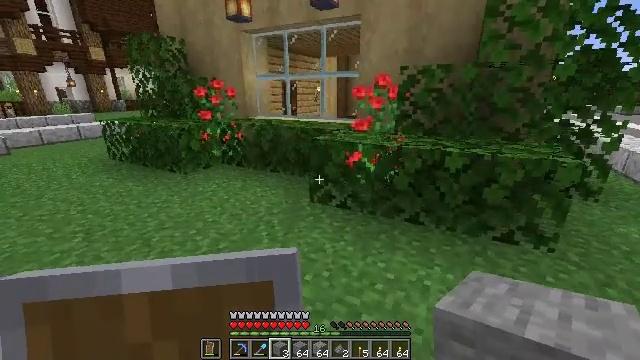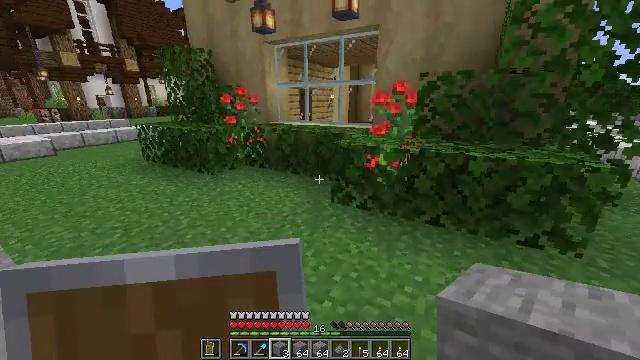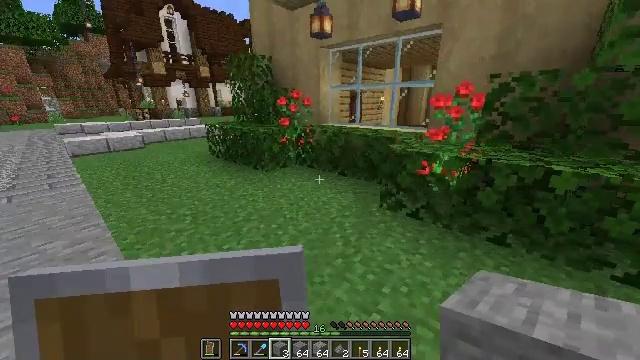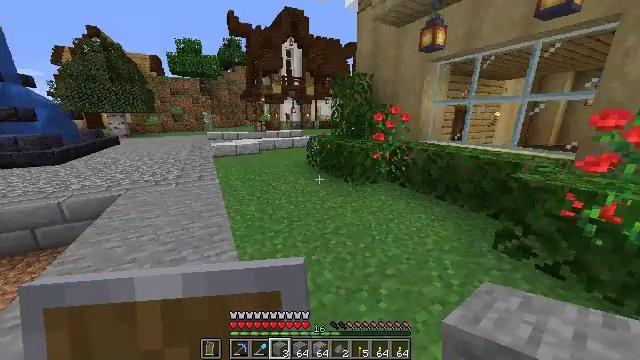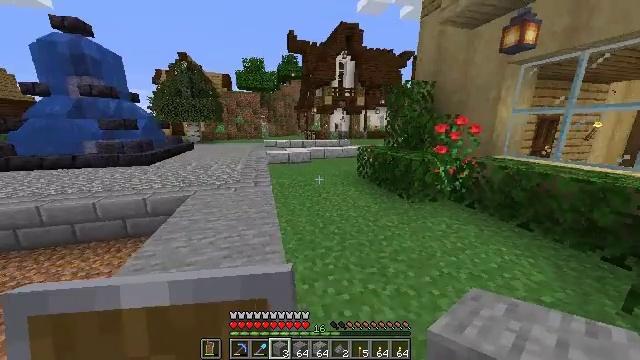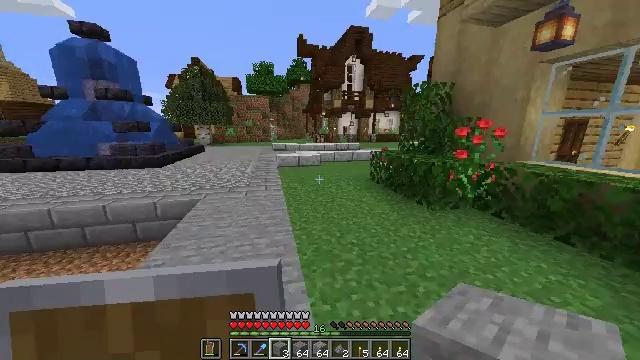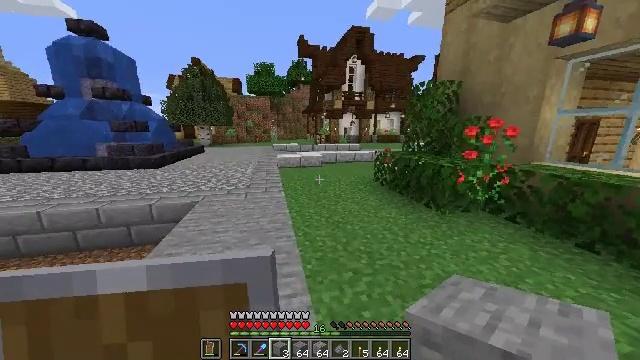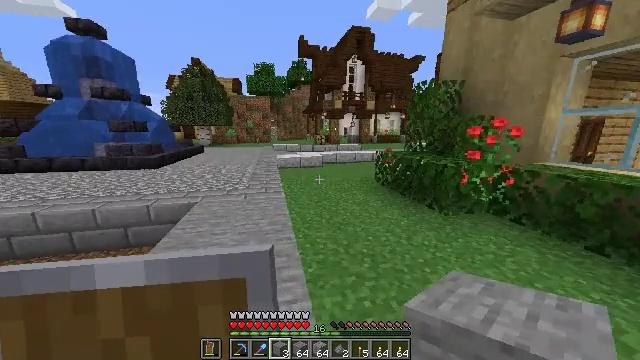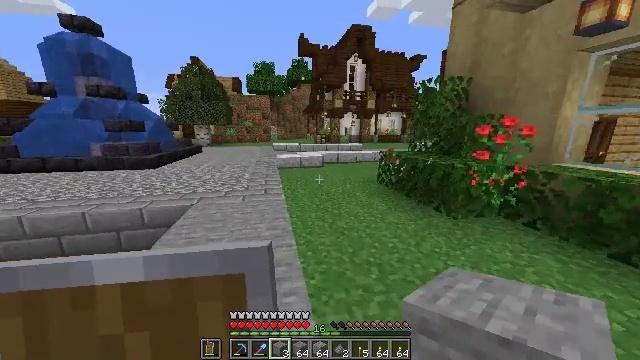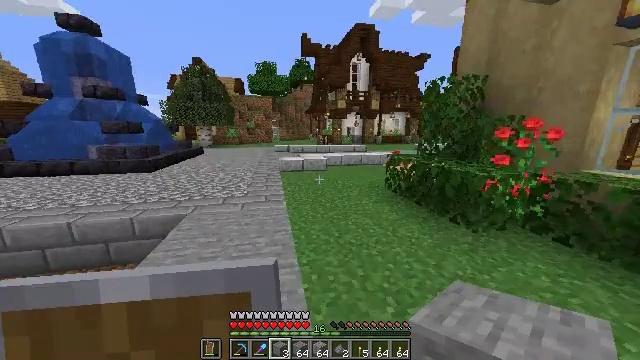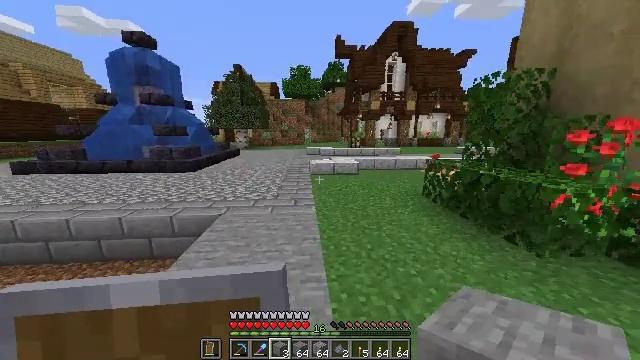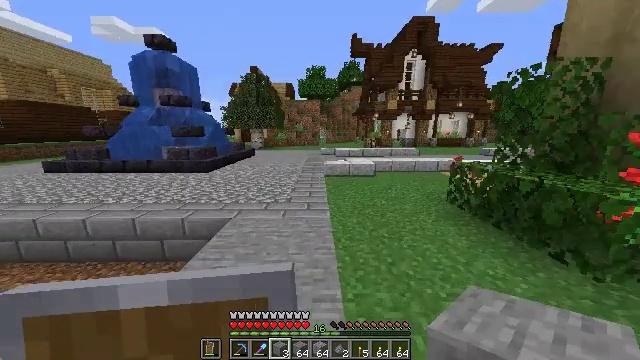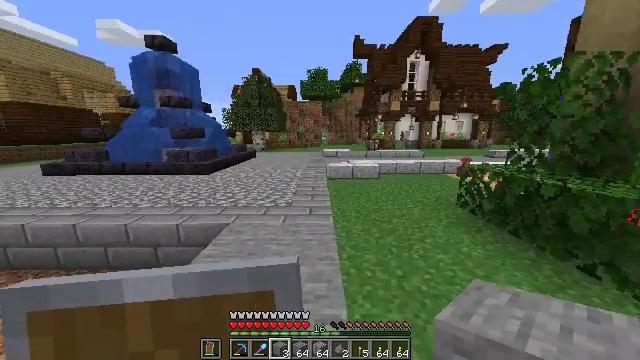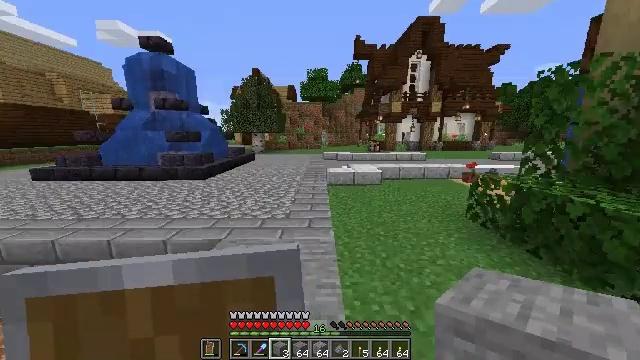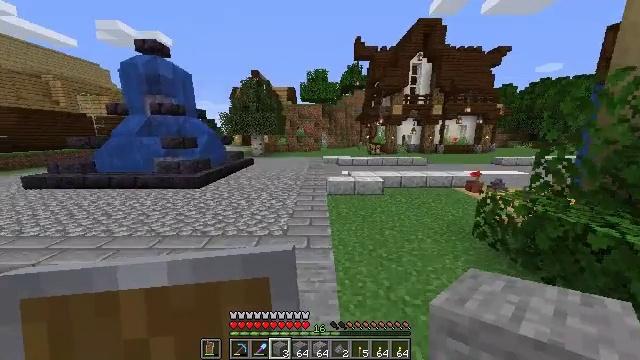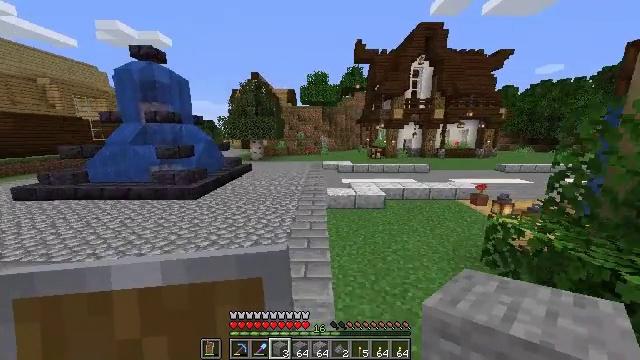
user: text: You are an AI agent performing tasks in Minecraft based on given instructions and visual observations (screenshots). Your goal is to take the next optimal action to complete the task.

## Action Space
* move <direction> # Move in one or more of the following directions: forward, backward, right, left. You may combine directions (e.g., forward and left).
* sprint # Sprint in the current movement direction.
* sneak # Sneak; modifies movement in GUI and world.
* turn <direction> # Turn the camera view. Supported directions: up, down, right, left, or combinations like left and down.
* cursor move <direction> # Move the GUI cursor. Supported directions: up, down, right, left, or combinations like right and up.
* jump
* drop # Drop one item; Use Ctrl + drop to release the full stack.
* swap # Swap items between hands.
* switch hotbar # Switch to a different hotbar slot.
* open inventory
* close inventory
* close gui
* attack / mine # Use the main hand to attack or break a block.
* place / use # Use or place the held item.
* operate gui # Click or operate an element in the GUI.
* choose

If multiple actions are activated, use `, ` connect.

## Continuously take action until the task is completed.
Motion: motion action
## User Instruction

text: Create polished diorite by combining diorite in the crafting interface.
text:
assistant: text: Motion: move forward and move left, turn left
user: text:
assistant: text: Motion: move forward and move left, turn left
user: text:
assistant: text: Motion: move forward and move left, turn left and up
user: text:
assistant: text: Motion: move forward and move left, turn left and up
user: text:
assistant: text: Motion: move forward and move left, turn left
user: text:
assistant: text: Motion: move forward
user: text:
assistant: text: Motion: move forward
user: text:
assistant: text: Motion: move forward
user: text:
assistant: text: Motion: move forward
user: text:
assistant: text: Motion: move forward, turn left
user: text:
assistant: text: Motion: move forward, turn left
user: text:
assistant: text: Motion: move forward
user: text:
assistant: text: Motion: move forward, jump
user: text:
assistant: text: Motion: move forward, jump
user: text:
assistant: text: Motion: move forward, jump
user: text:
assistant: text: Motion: move forward, jump
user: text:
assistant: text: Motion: move forward, jump
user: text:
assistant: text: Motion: move forward, jump
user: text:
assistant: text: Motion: move forward, jump
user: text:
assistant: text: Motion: move forward, jump
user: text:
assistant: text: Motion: move forward, turn right, jump
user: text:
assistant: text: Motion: move forward, turn right, jump
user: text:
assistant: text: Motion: move forward and move left, turn right, jump
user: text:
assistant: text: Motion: move forward and move left
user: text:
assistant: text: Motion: move forward and move left
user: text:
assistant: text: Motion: move forward and move left, turn right and down
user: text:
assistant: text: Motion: move forward and move left, turn right and down
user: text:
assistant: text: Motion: move forward and move left, turn right
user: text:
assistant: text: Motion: move forward and move left
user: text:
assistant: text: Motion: move forward and move left